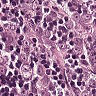
Metastatic tissue present: yes